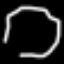
Label: octagon